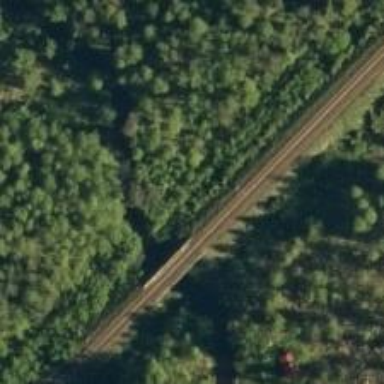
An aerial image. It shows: Bridge with electrified continuous railway track and contact line.